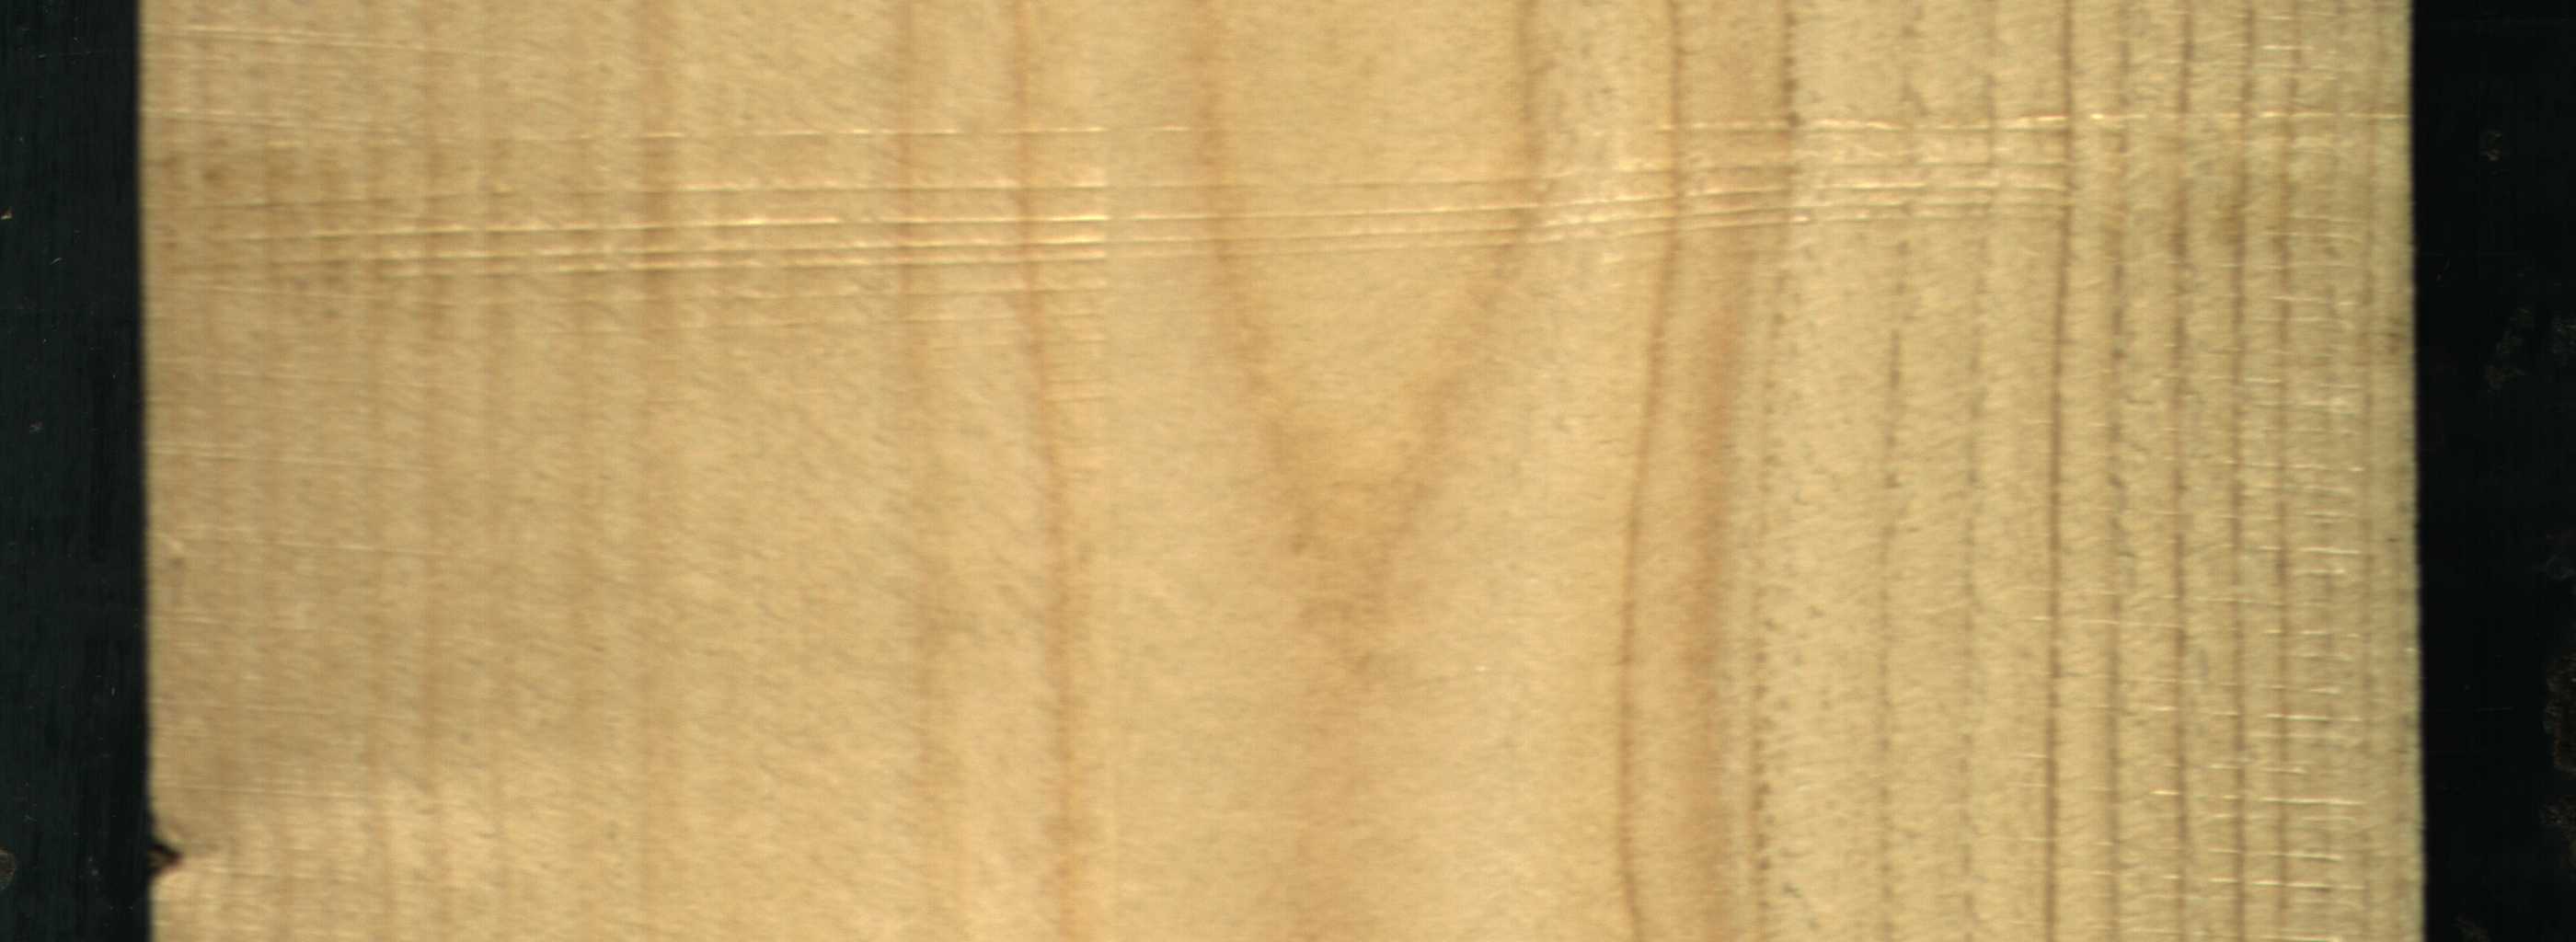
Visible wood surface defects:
Dead_Knot